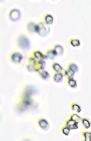
Label: Phaeocystis